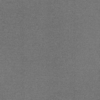
Label: dusty